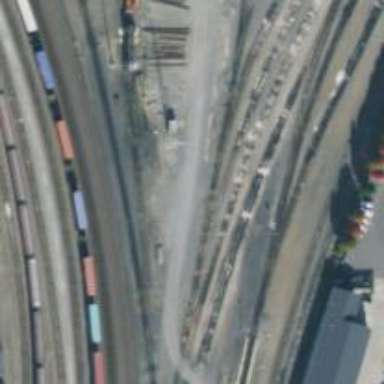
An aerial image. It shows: Railway yard in service.